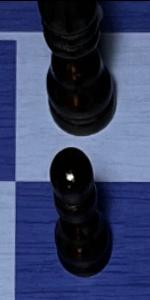
Label: Pawn_Black